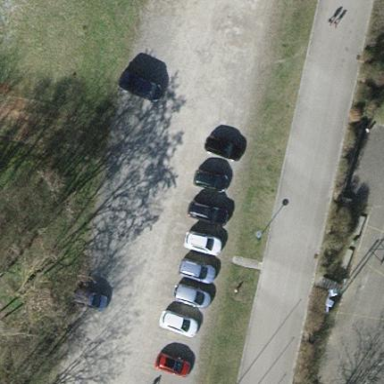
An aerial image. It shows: Parking area with surface.